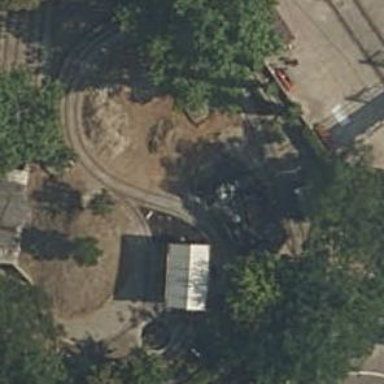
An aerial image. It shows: Miniature railway tunnel within yard.